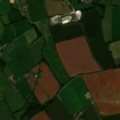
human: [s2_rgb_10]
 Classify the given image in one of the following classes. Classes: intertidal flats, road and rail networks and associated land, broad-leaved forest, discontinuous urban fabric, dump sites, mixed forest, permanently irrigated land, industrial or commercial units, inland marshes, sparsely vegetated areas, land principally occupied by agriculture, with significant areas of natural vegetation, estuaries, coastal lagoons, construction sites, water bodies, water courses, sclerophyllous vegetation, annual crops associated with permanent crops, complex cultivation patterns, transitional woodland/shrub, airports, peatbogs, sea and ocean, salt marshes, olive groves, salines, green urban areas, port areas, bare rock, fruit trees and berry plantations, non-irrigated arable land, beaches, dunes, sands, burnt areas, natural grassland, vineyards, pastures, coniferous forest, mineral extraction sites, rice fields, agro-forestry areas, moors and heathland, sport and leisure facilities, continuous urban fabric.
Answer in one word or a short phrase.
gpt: non-irrigated arable land, pastures